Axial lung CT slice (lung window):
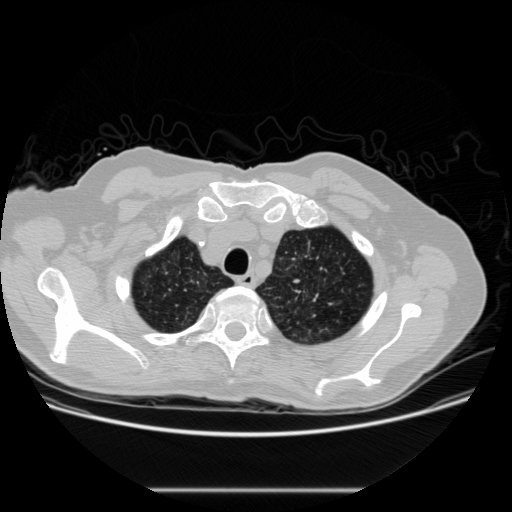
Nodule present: no